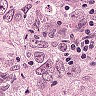
Metastatic tissue present: yes